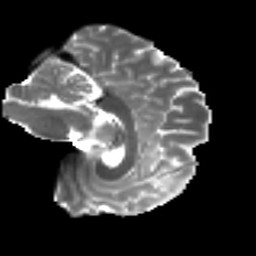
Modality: T2w
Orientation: sagittal
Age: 32
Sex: male
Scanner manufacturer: ge
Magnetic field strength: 3 T
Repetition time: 7.8 s
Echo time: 0.0606 s